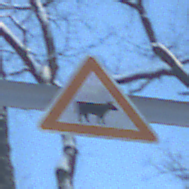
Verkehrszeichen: ViehtriebLinks
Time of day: MorningAfternoon
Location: Outdoor (Nature)
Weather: Clear
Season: Winter
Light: Natural